Question: I'm a little frustrated with the positioning of a CSS triangle on the :after pseudo-element which appears correctly in Chrome and Safari but appears to have a little extra padding or margin in Firefox.
First, screenshots:

The top screen is how "Choose a Subject" appears in Firefox, the bottom how it appears in Chrome and Safari. Obviously this is purely cosmetic, but I'm going for that chevron look.
Here is the markup (for the first item, the darker-blue item is another li):
'''
<nav class="menu pill-menu inline" role="navigation">
<!-- Major Category
======================
--> <ul>
<li class="has-subnav primary">
<input type="checkbox" id="primary-menu" class="checkbox-toggle"/>
<label class="label" for="primary-menu">
Choose a Subject
</label>
</li>
</ul>
</nav>
'''
Here is the Sass:
'''
.pill-menu {
& > ul > li { display: inline-block; }
.primary > .label,
.secondary > .label {
@include css-transition(all, .2s, ease-out);
cursor: pointer;
padding: .5em;
position: relative;
}
.primary > .label {
border-radius: 5px 0 0 5px;
}
.primary > .label:after {
border-top: 18px solid transparent;
border-bottom: 18px solid transparent;
border-left: 18px solid $light-blue-object; // TODO: Abstract This
content: "";
height: 0;
right: -1em;
top: 0;
position: absolute;
width: 0;
z-index: 1;
}
}
'''
I've tried several different things: using an :after pseudo-element, I used as I am now right: -1em; I've also scrapped than and tried left: 100%; I set the triangle to a :before element and tried an assortment there. I'm stumped.
I tried changing up the fonts, hardcoding the font-size in pixels, mucking with the padding and the margin: nothing I can think of has any effect on that little space.
I appreciate your thoughts.
In case it matters, I am using normalize.css.
Additionally, I would like to add that both Chrome Dev Tools and Firefox Inspector [or whatever they call it ...] show no difference in inherited, computed, or generated styles. They appear the same in every way.
I'm just stumped. Let me know if there's other information I can provide.
At your request, the compiled CSS:
'''
.pill-menu .primary > .label:after {
border-bottom: 18px solid transparent;
border-left: 18px solid #50afdf;
border-top: 18px solid transparent;
content: "";
height: 0;
right: -1em;
position: absolute;
top: 0;
width: 0;
z-index: 1;
}
.pill-menu .primary > label {
background-color: #50afdf;
border-radius: 5px 0 0 5px;
cursor: pointer;
padding: .5em;
position: relative;
transition: all .2s ease-out;
}
'''
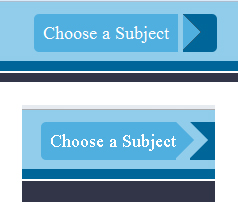
Answer: It's not margins paddings, but whitespace. Just remove the unnecessary spaces/newlines/tabs inside your label.
<URL>
'''
<!-- Major Category
======================
--> <ul>
<li class="has-subnav primary">
<input type="checkbox" id="primary-menu" class="checkbox-toggle"/>
<label class="label" for="primary-menu"> Choose a Subject</label>
</li>
</ul>
</nav>
'''